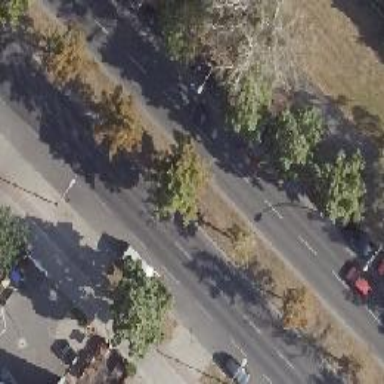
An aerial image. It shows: Beautiful avenue lined with deciduous broadleaved trees.